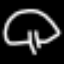
Label: mushroom